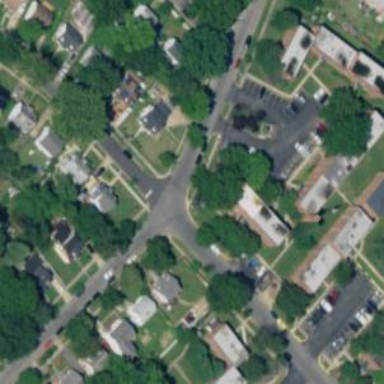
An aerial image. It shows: Neighborhood.